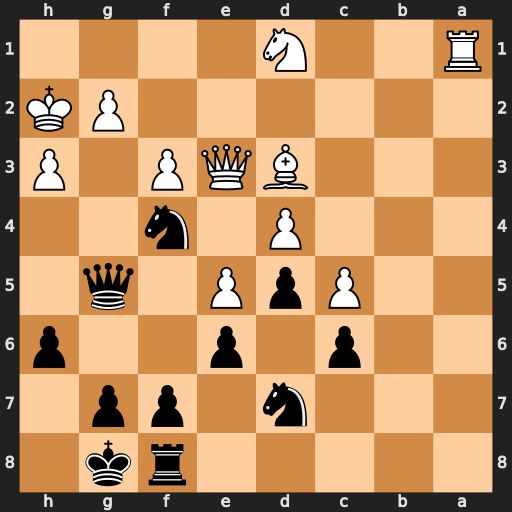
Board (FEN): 5rk1/3n1pp1/2p1p2p/2PpP1q1/3P1n2/3BQP1P/6PK/R2N4
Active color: b
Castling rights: -
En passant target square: -
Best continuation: Qxg2#